Question: I'm getting the following exception in my log when I try to perform an XA transaction:
> javax.transaction.xa.XAException: com.microsoft.sqlserver.jdbc_SQLServerException: failed to create the XA control connection. Error: "The EXECUTE permission was denied on the object 'xp_sqljdbc_xa_init_ex', database 'master' schema 'dbo'
I followed these tutorials <URL>
After following the first tutorial I also ran the following command in SSMS:
> use master GO
EXEC sp_addrolemember [SqlJDBCXAUser], 'MyUserName' GO
I'll also add that I ran
> use master GO EXEC sp_grantdbaccess 'MyUserName','MyUserName' GO
to verify that the user has access to the master db and I got an error that "the user already exists in the current database".
Lastly I verified, via SSMS, that the role 'SqlJDBCXAUser' does have EXECUTE granted in regard to 'xp_sqljdbc_xa_init_ex'.
The DB I'm using is obviously not 'master' but 'myDBName'.
The only correlation between the two, with regard to this issue, is that 'MyUserName' is the owner of 'myDBName' and exists as a user in 'master'.
My Server is running on Windows XP SP3 (so the hotfix mentioned in the first tutorial is not relevant as it is meant for XP SP2 and under, I know as I tried to run the hotfix).
Has someone encountered this issue? I'd really appreciate some leads.
Thanks,
Ittai
I've looked at the first tutorial, from 'Microsoft', again and there are two paragraphs which I'm not sure what they mean and they might contain the solution:
> Execute the database script xa_install.sql on every SQL Server instance that will participate in distributed transactions. This script installs the extended stored procedures that are called by sqljdbc_xa.dll. These extended stored procedures implement distributed transaction and XA support for the Microsoft SQL Server JDBC Driver. You will need to run this script as an administrator of the SQL Server instance.
When they say 'SQL Server instance', do they mean the sql server which contains several databases, including 'master' and 'myDBName'(I'm used to oracle terms which are a bit different)? I ran the 'xa_install.sql' script once as it was given and it states 'use master'.
This is the second paragraph:
>
To grant permissions to a specific user to participate in distributed transactions with the JDBC driver, add the user to the SqlJDBCXAUser role. For example, use the following Transact-SQL code to add a user named 'shelby' (SQL standard login user named 'shelby') to the SqlJDBCXAUser role:
'''
USE master
GO
EXEC sp_grantdbaccess 'shelby', 'shelby'
GO
EXEC sp_addrolemember [SqlJDBCXAUser], 'shelby'
'''
> SQL user-defined roles are . To create your own role for security purposes, you will have to define the role in each database, and add users in a per database manner. because it is used to grant access to the SQL JDBC extended stored procedures that reside in master. You will have to first grant individual users access to master, and then grant them access to the SqlJDBCXAUser role while you are logged into the master database.
I'm not sure but I think that the above bolded sentence says that the 'SqlJDBCXAUser' role should only be defined on 'master' and that other users which access 'myDBName' should be granted access to 'master' and then added to the role and that will (don't know how) will enable them when using the 'myDBName' database to use the xa packages.
This is a screenshot from SSMS of the stored procedure's security settings under the SqlJDBCXAUser role

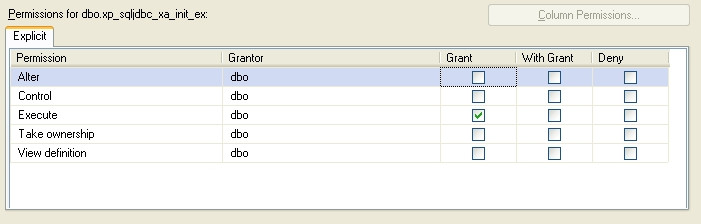
Answer: We only had to do the following:
'''
USE [master]
GO
CREATE USER [UserName] FOR LOGIN [UserName] WITH DEFAULT_SCHEMA=[dbo]
use [master]
GO
GRANT EXECUTE ON [dbo].[xp_sqljdbc_xa_commit] TO [UserName]
GRANT EXECUTE ON [dbo].[xp_sqljdbc_xa_end] TO [UserName]
GRANT EXECUTE ON [dbo].[xp_sqljdbc_xa_forget] TO [UserName]
GRANT EXECUTE ON [dbo].[xp_sqljdbc_xa_forget_ex] TO [UserName]
GRANT EXECUTE ON [dbo].[xp_sqljdbc_xa_init] TO [UserName]
GRANT EXECUTE ON [dbo].[xp_sqljdbc_xa_init_ex] TO [UserName]
GRANT EXECUTE ON [dbo].[xp_sqljdbc_xa_prepare] TO [UserName]
GRANT EXECUTE ON [dbo].[xp_sqljdbc_xa_prepare_ex] TO [UserName]
GRANT EXECUTE ON [dbo].[xp_sqljdbc_xa_recover] TO [UserName]
GRANT EXECUTE ON [dbo].[xp_sqljdbc_xa_rollback] TO [UserName]
GRANT EXECUTE ON [dbo].[xp_sqljdbc_xa_rollback_ex] TO [UserName]
GRANT EXECUTE ON [dbo].[xp_sqljdbc_xa_start] TO [UserName]
GO
'''